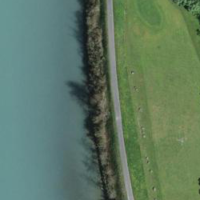
EUNIS habitat code: 24
Species observed at this site:
Salvia pratensis